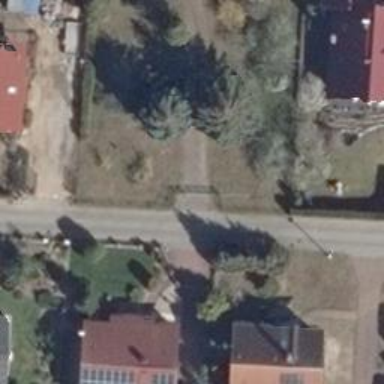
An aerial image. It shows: Residential road.